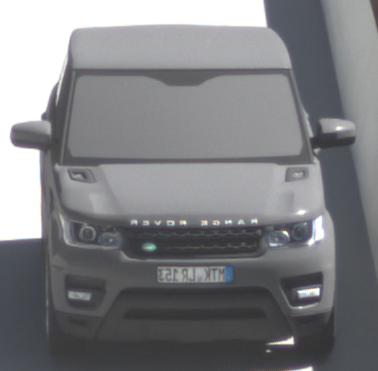
Make: Land Rover
Model: Range Rover Sport 5.0 V8 SC
Detailed model: Range Rover Sport (II)
Model produced from: 2013/09
Model produced until: 2015/07
Doors: 5
Color: gray
Road condition: dry road
Daytime: morning or afternoon
Contrast: high contrast